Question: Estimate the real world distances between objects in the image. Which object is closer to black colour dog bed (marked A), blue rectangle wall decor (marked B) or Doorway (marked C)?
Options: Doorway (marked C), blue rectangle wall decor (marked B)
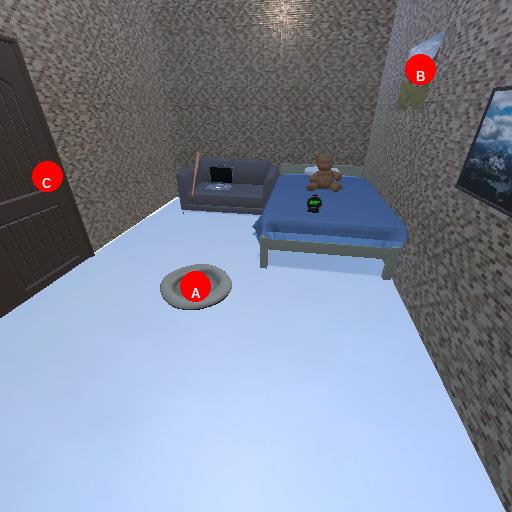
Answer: Doorway (marked C)